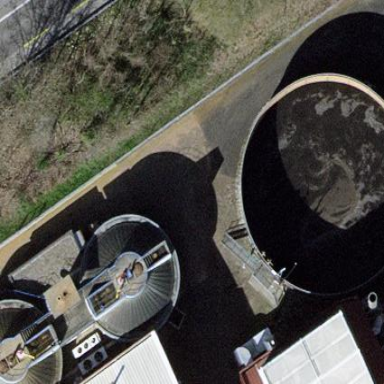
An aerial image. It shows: Wastewater plant.